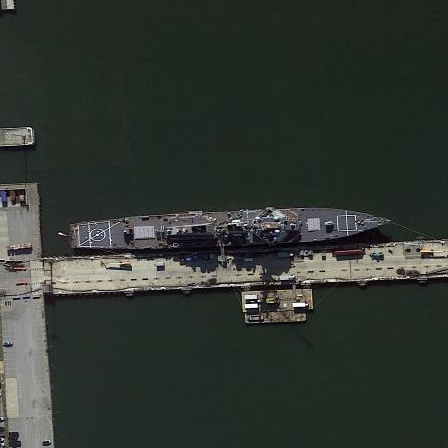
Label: destroyer